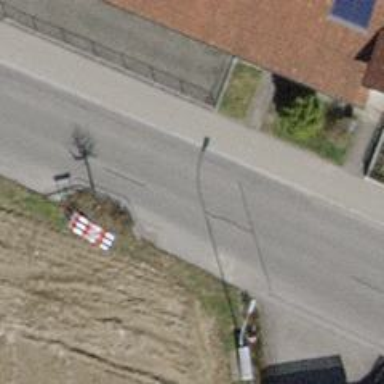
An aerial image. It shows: Traffic calming hump on the road.